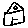
Label: house